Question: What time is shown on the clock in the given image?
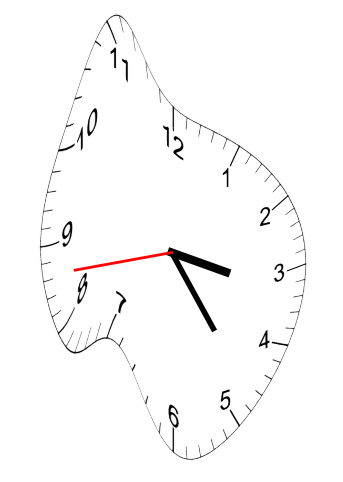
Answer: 03:23:43